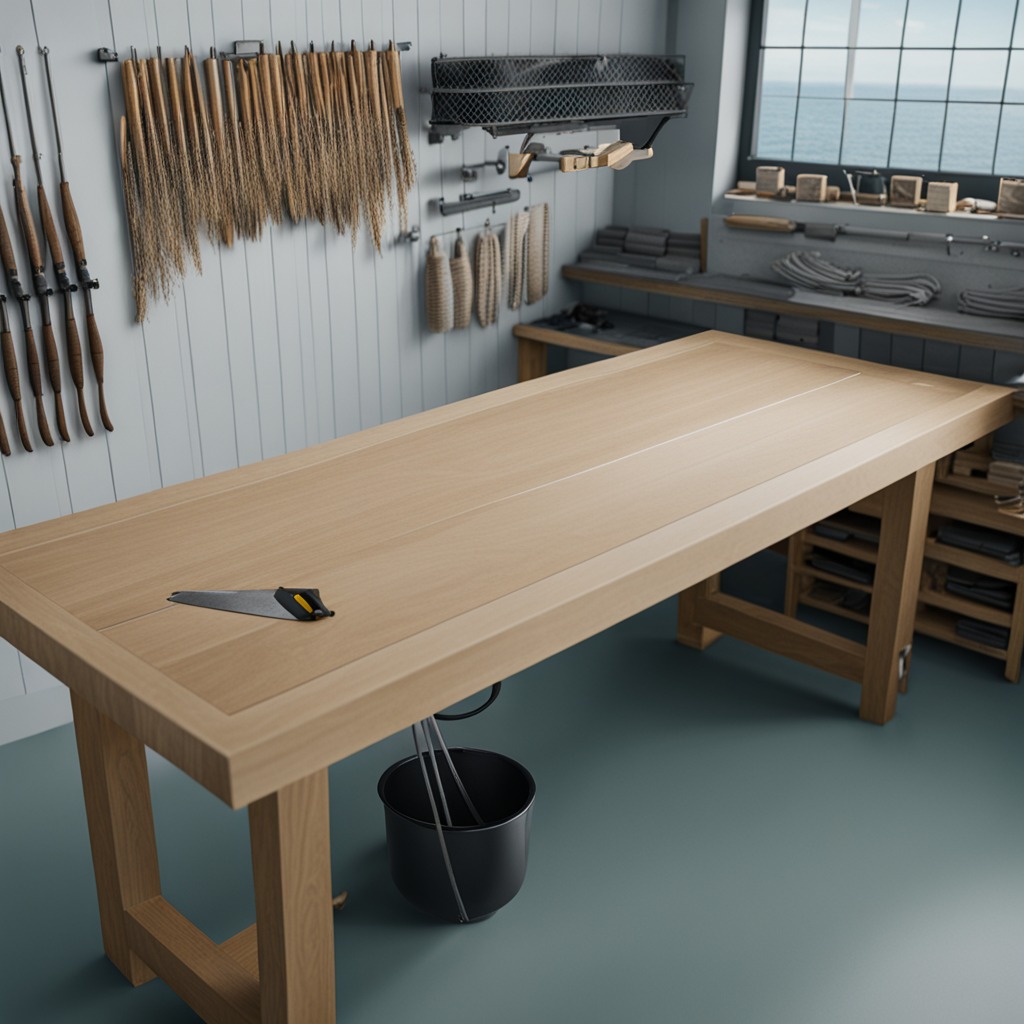
A handheld metal saw is lying on a workbench inside a coastal fishing gear workshop.